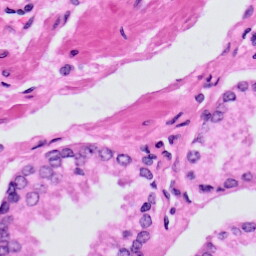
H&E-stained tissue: Prostate